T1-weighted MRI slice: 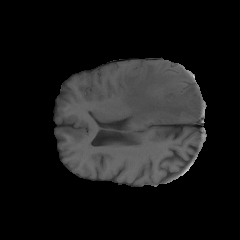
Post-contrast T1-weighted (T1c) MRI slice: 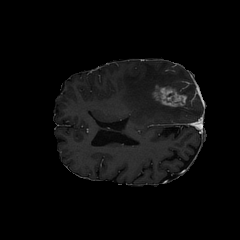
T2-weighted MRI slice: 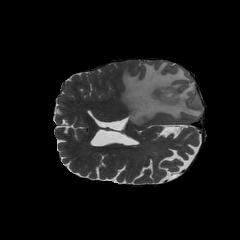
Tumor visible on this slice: yes